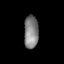
Tissue: lung
Cell type: Fibroblasts
Senescence score: 0.5463
Nuclear area (px): 466
Mean DAPI intensity: 129.105